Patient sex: M
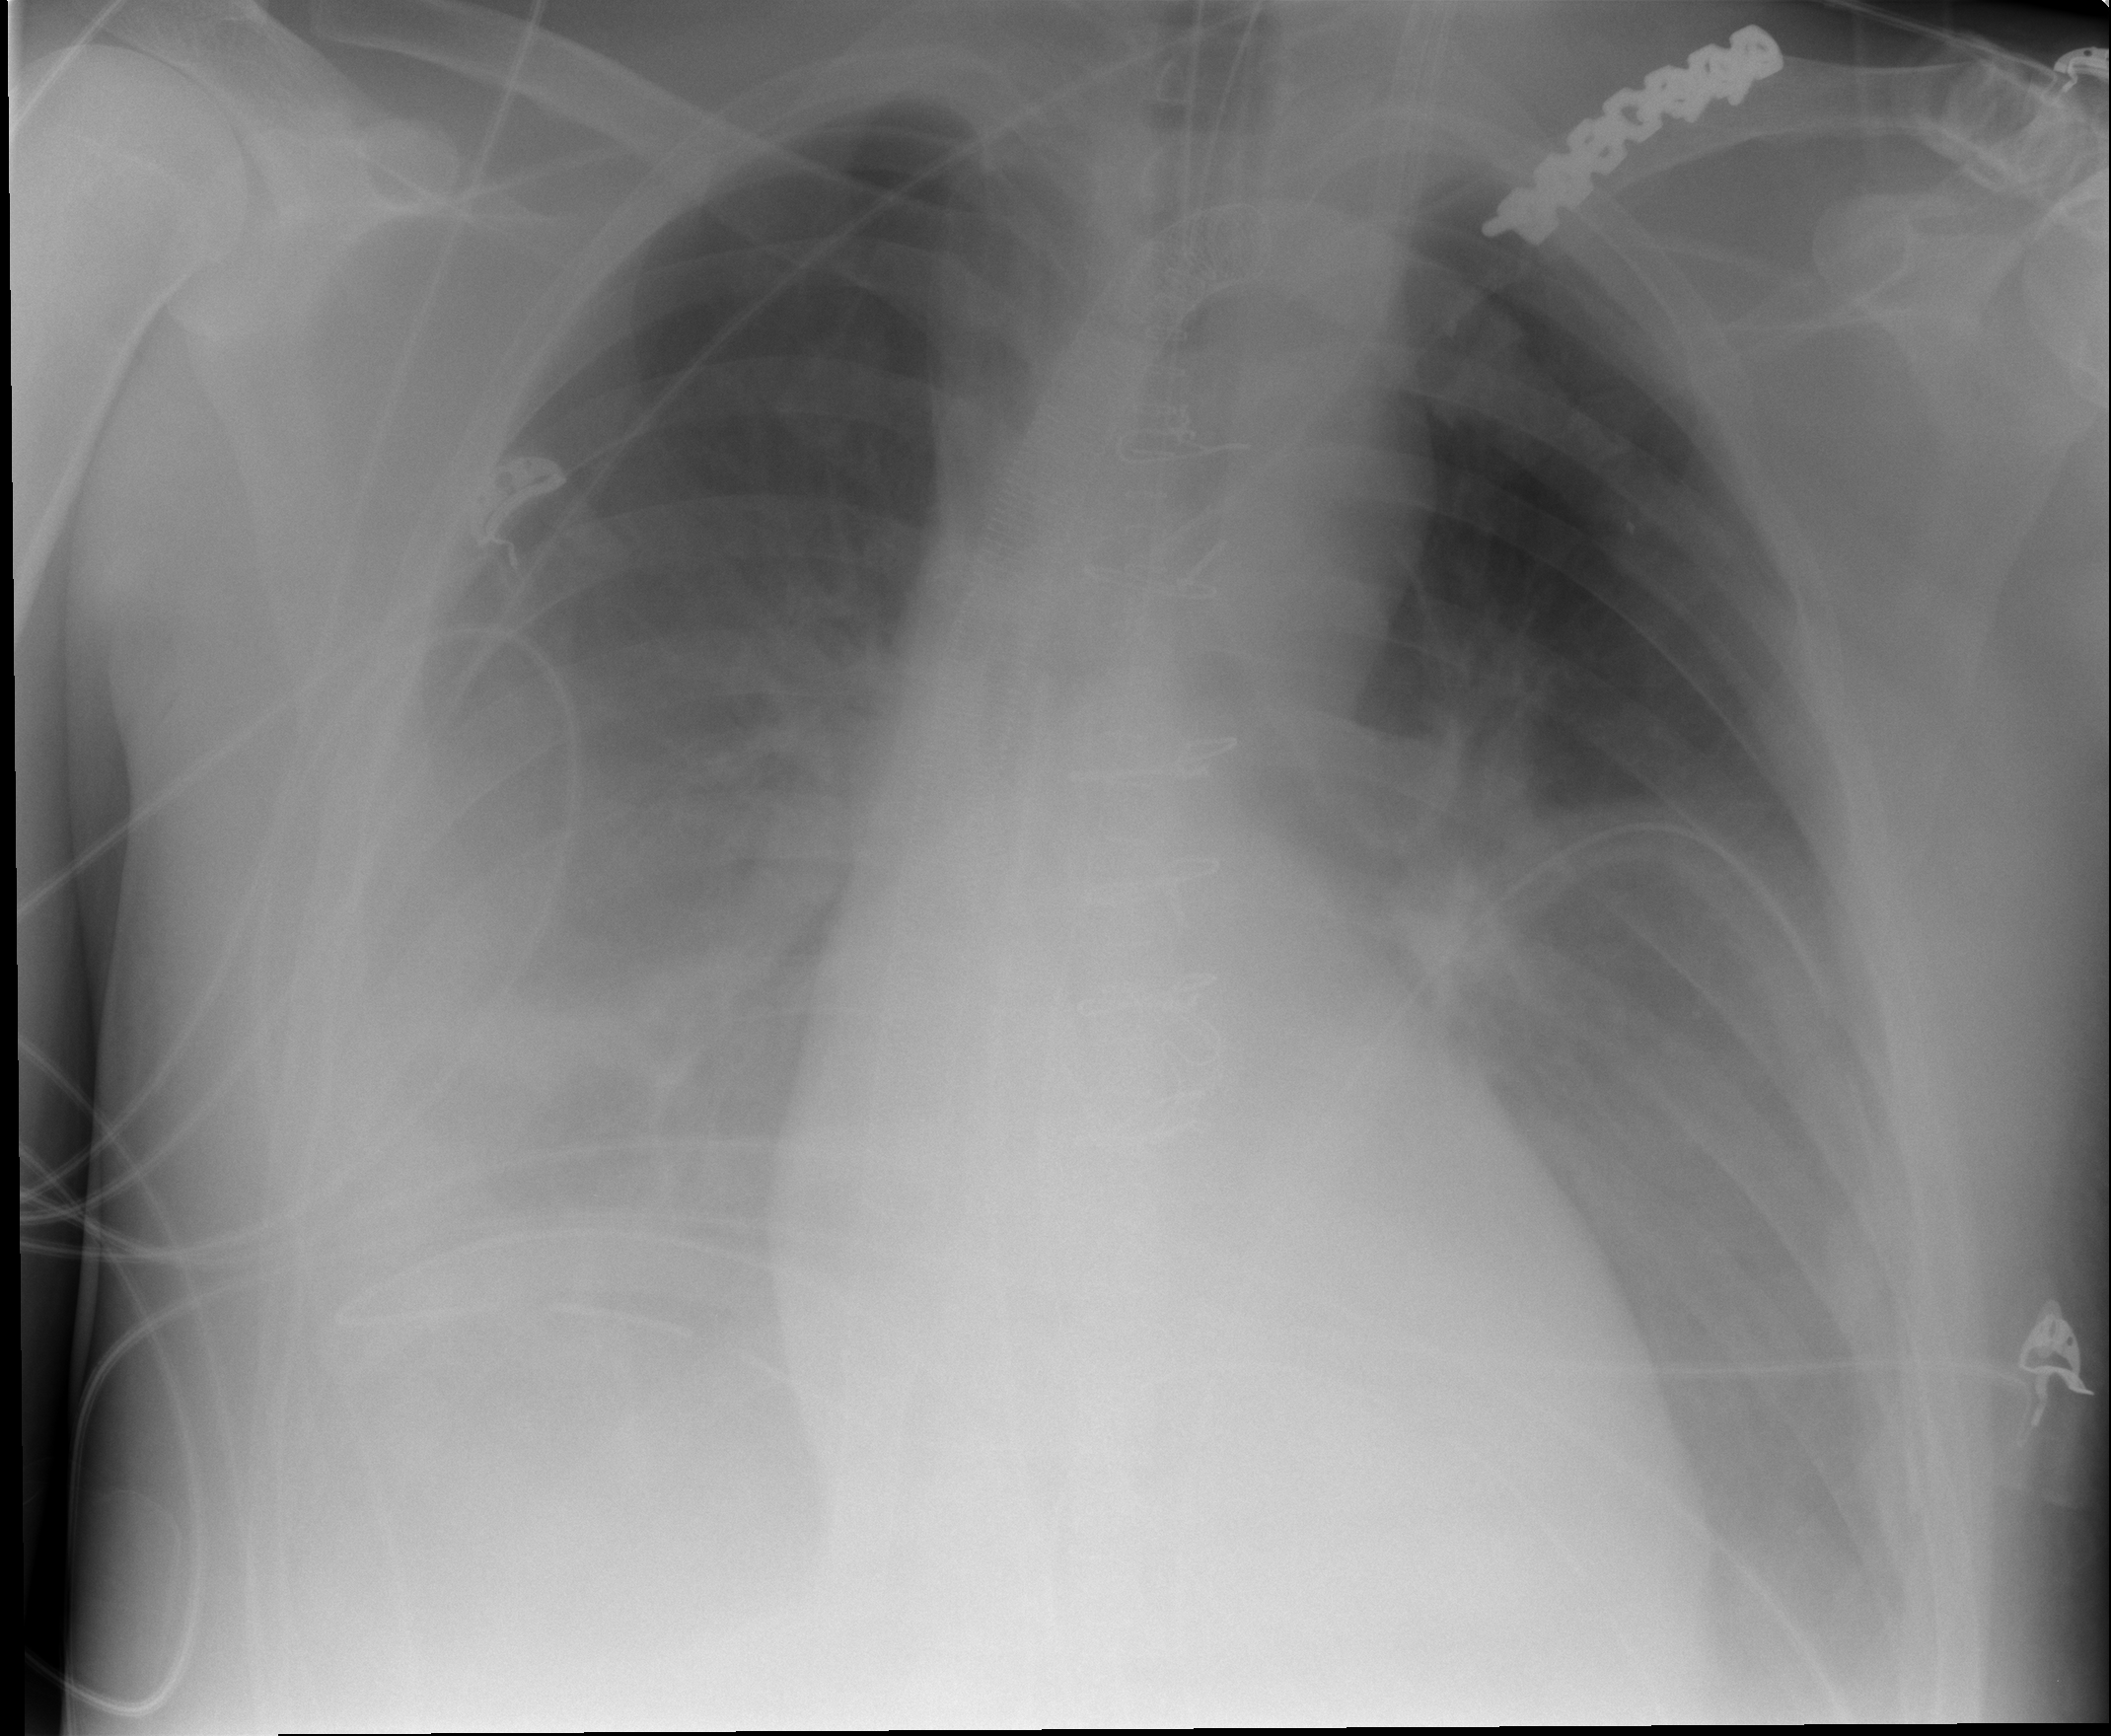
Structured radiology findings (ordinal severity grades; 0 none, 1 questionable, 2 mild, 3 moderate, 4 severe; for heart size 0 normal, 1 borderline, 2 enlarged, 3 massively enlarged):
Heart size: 2
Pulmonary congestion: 0
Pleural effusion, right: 2
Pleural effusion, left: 2
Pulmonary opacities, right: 0
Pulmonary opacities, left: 0
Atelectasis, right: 2
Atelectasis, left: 2